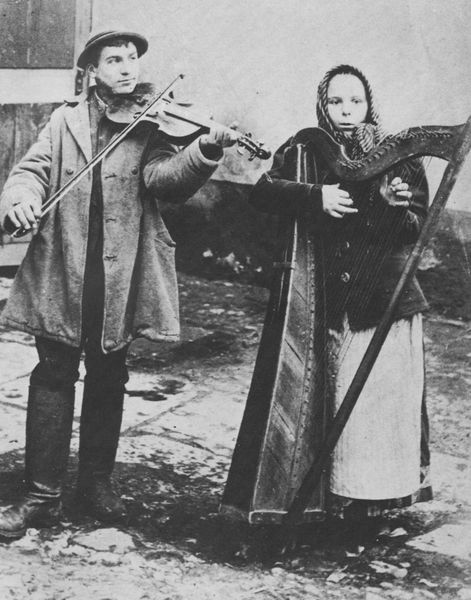
Titel: Jüdische Straßenmusikanten
Künstler: Russischer Photograph
Schlagwörter: dunkel, mann, schatten, weiß, mädchen, finger, frau, haar, hell, hut, kleid, licht, mund, schwarz, strasse, blick, haus, tuch, weg, rock, hose, jacke, mütze, arm, arme, kleidung, kragen, stehen, steine, bildnis, hände, portrait, kalt, boden, mantel, realismus, paar, musik, musiker, knopf, schürze, bogen, schuhe, hosen, bäuerin, hof, winter, arbeiter, spielen, kopftuch, musizieren, knöpfe, bauer, tor, foto, fotografie, photographie, hinterhof, schwarz-weiss, stiefel, photo, geige, geiger, violine, saiten, bodne, harfe, steinplatten, fiedel, betteln, klang, klänge, musikanten, stiefe, geigen, russischer fotograph, harfenistin, harfenkorpus, strassenmusikanten, straßenmusik